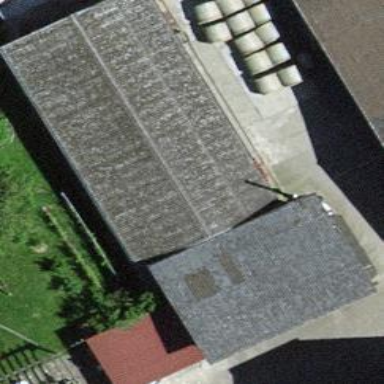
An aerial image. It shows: Garage building.